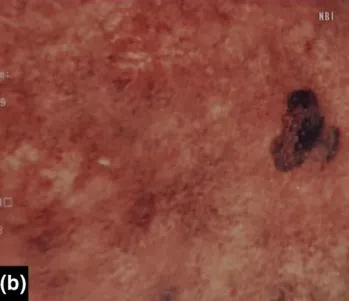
(b) Narrow band imaging of the bladder tumor.
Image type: medical_photograph (skin_photograph)